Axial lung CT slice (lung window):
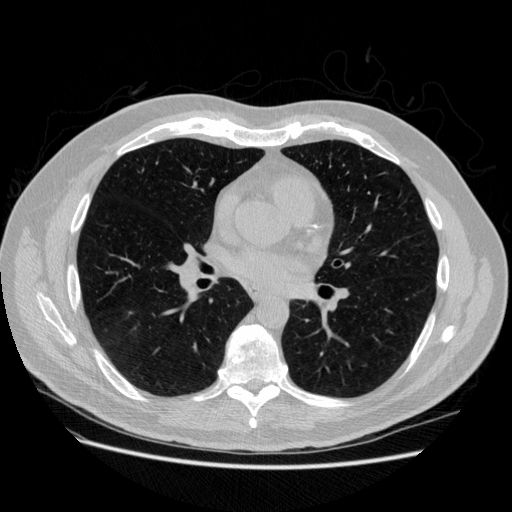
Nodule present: no